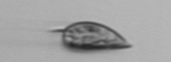
Label: Prorocentrum_triestinum